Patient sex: M
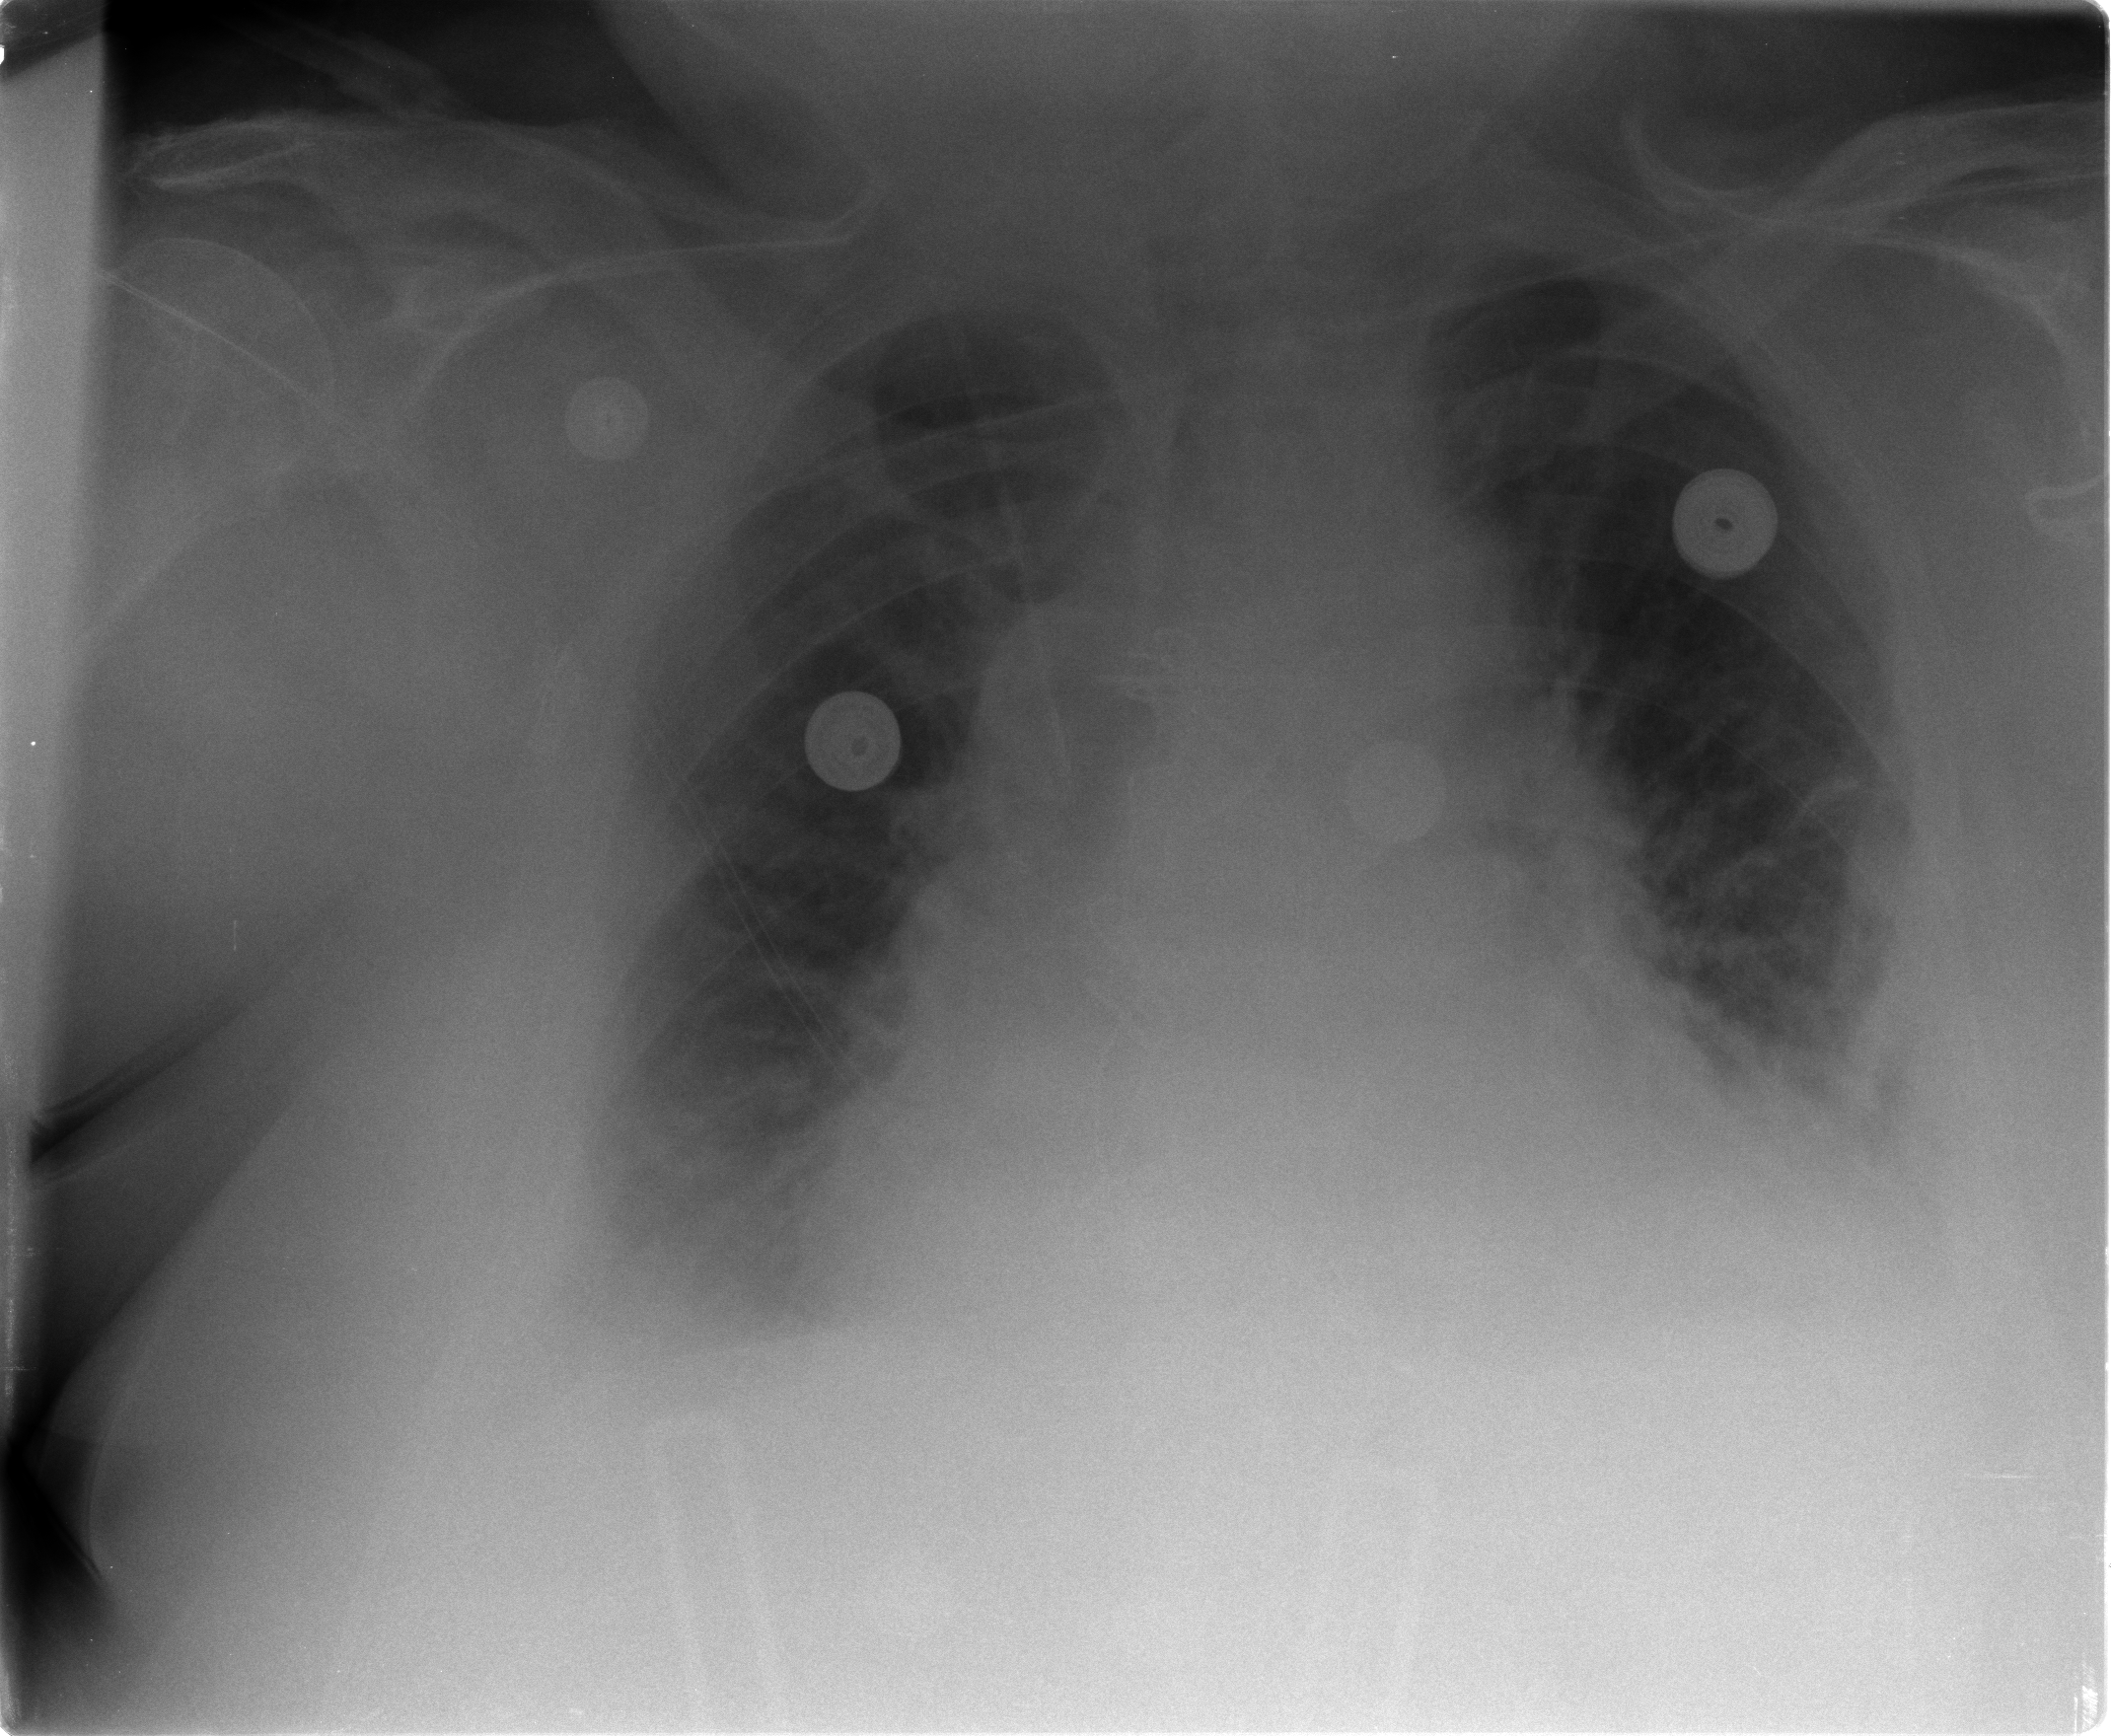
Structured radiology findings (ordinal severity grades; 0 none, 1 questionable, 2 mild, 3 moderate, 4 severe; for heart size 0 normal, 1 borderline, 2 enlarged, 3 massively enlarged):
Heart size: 2
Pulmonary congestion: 3
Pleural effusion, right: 2
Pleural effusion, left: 2
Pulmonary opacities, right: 0
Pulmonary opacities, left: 0
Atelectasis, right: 2
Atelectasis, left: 2